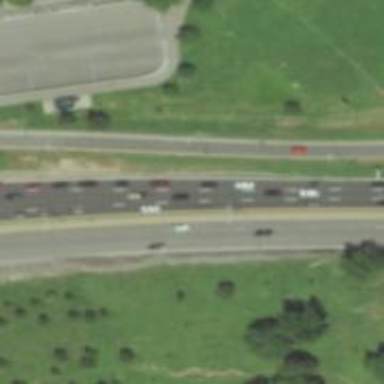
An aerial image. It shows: Motorway junction.